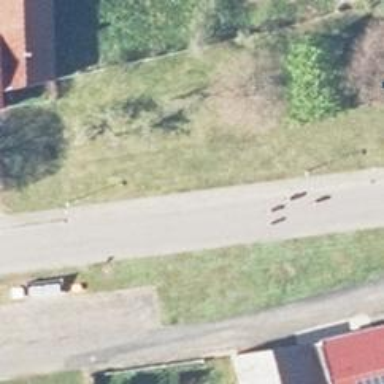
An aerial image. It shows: Unclassified road with sidewalks on both sides.